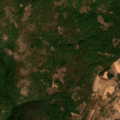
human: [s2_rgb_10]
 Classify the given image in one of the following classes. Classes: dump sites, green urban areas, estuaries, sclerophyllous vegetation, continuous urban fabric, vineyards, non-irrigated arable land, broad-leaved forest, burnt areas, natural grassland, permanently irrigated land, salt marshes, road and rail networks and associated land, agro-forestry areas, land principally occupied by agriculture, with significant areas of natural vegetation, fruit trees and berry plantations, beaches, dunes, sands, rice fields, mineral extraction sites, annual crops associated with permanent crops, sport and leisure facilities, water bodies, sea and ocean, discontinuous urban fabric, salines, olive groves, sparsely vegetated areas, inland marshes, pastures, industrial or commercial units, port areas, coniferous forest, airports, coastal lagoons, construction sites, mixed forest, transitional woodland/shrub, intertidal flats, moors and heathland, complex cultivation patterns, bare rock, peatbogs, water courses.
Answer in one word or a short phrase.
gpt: land principally occupied by agriculture, with significant areas of natural vegetation, broad-leaved forest, transitional woodland/shrub